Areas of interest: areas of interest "Shenzhen Vocational and Technical University (Xili Lake Campus) Auxiliary Gymnasium"
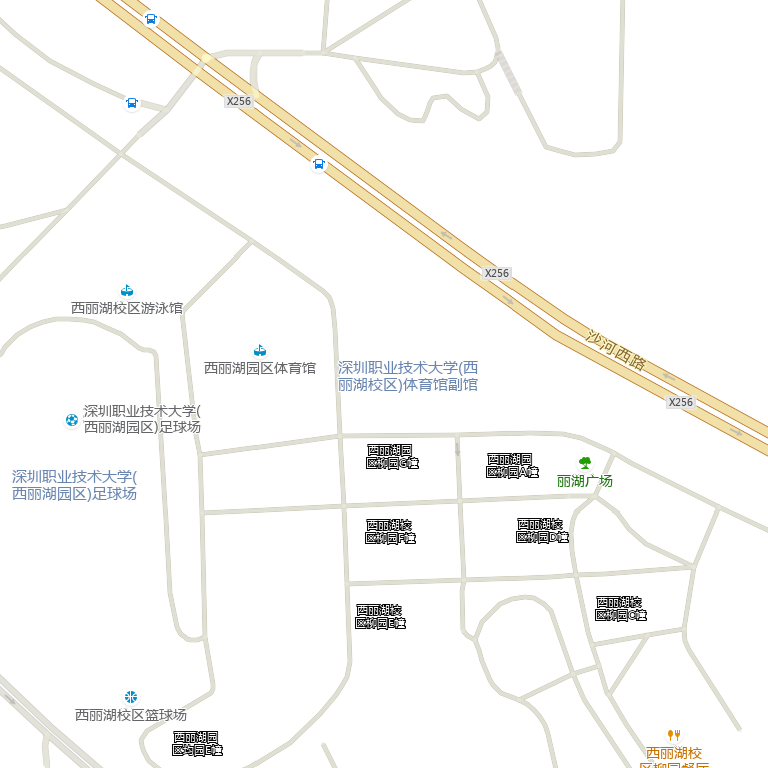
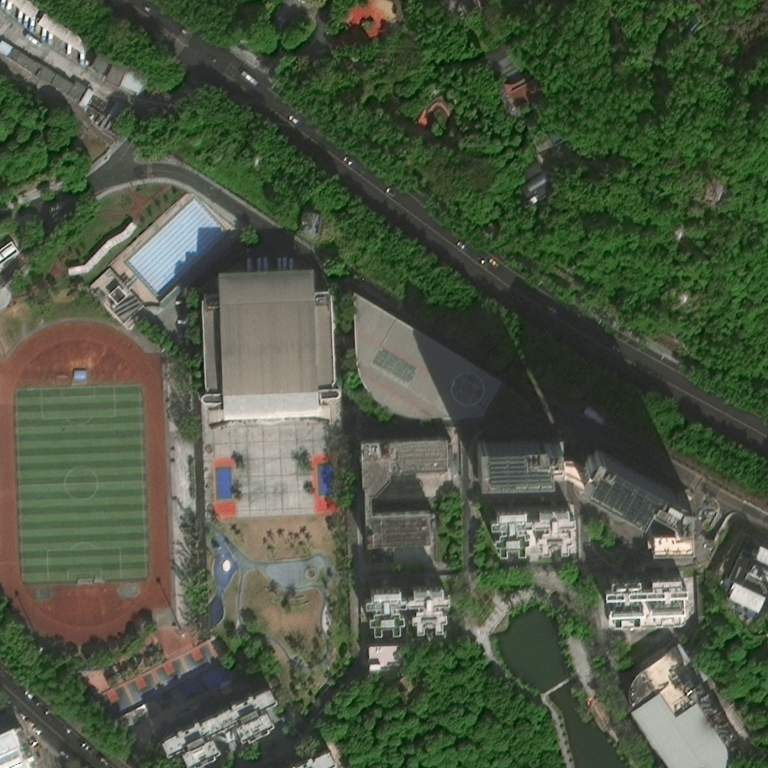